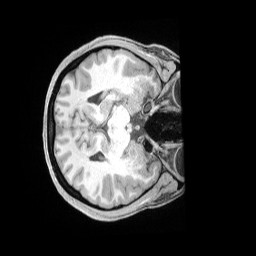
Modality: T1w
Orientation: axial
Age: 34
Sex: female
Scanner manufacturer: siemens
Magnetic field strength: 3 T
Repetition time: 2 s
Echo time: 0.00211 s